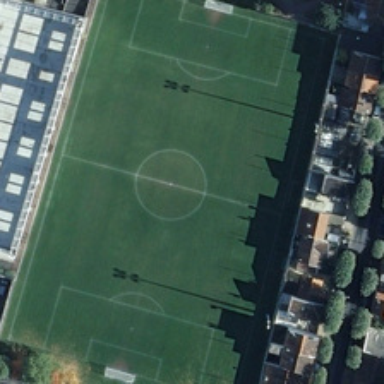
Some green trees and buildings are near a football field .